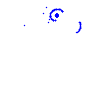
Particle: proton